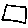
Label: square